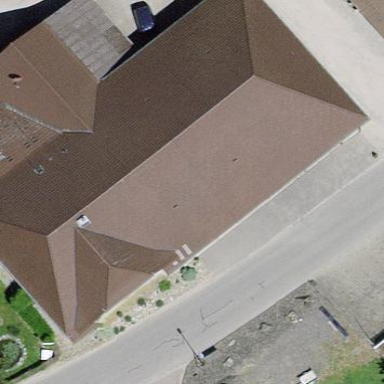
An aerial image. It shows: Farm building.